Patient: sex M, age 64
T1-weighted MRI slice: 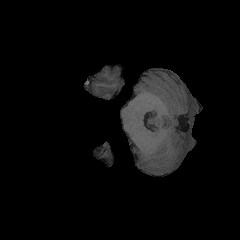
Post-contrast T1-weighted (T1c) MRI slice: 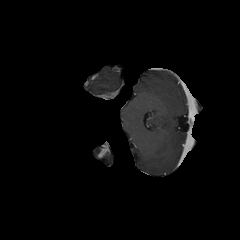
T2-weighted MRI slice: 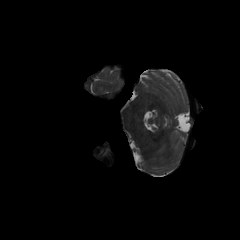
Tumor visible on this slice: no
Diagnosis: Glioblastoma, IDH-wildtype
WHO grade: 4